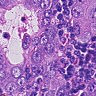
Metastatic tissue present: yes